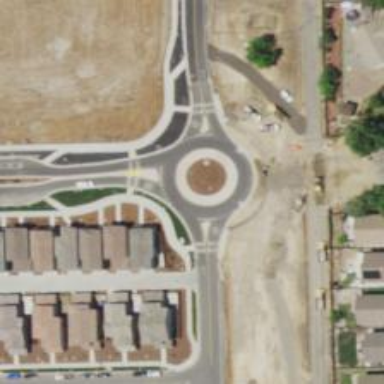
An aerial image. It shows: Residential road that intersects with roundabout.